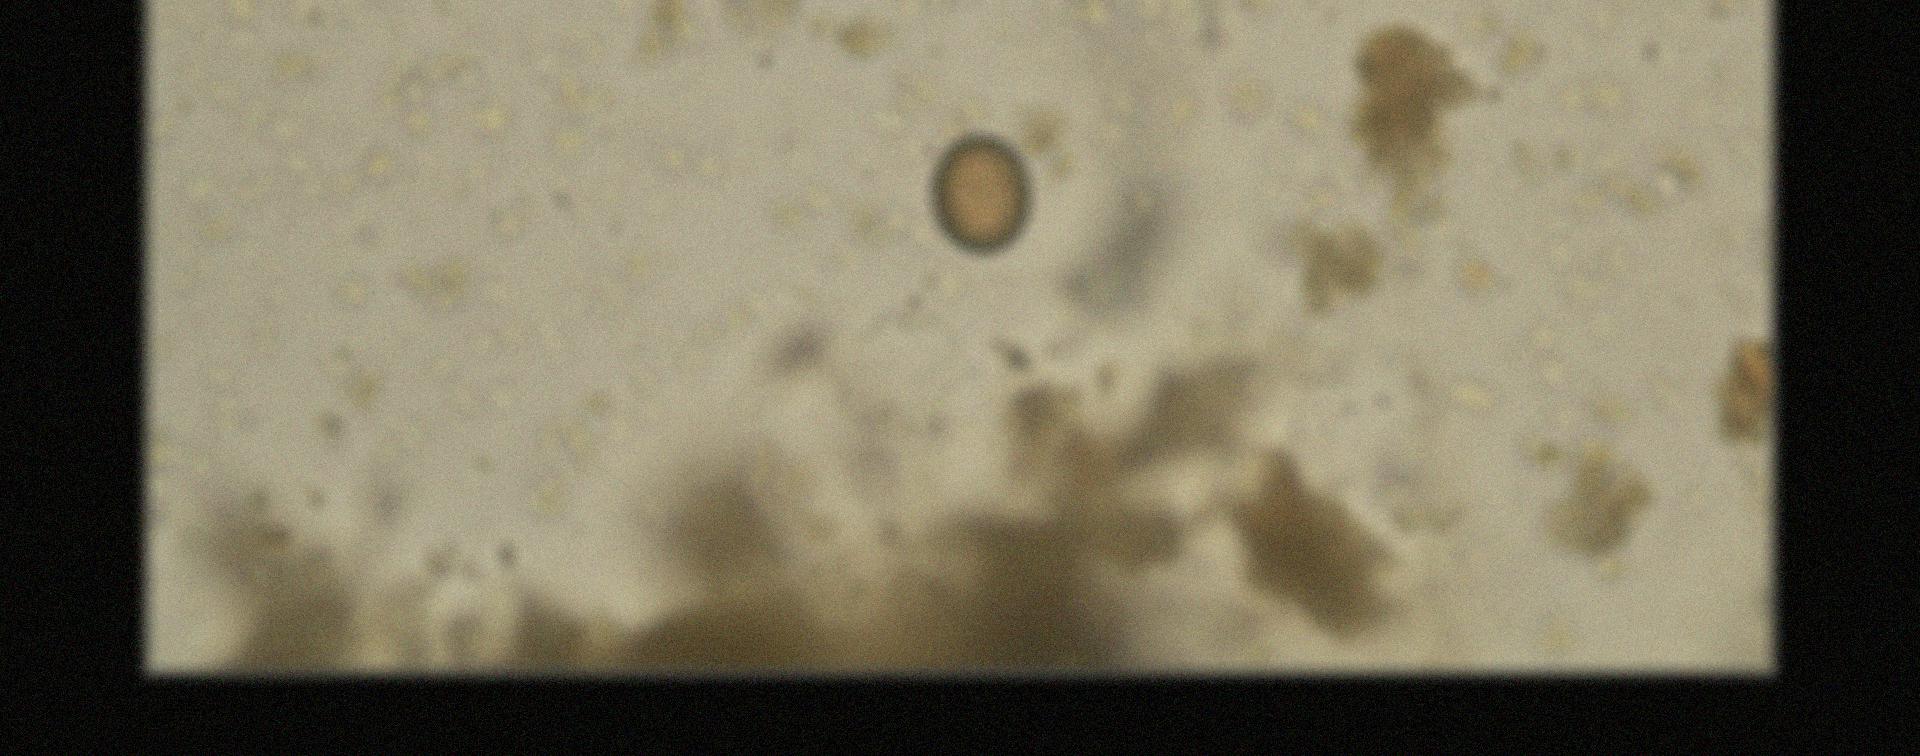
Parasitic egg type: Taenia spp. egg